Question: I don't know much about coding myself but I followed someone's video (specifically this video:<URL> on how to make embeds on discord using your own bot and I did what he showed on the video... It was outdated but there were people in the comment section helping each other out... But it didn't help me that much because I had the even though I don't get any errors in visual studio code.

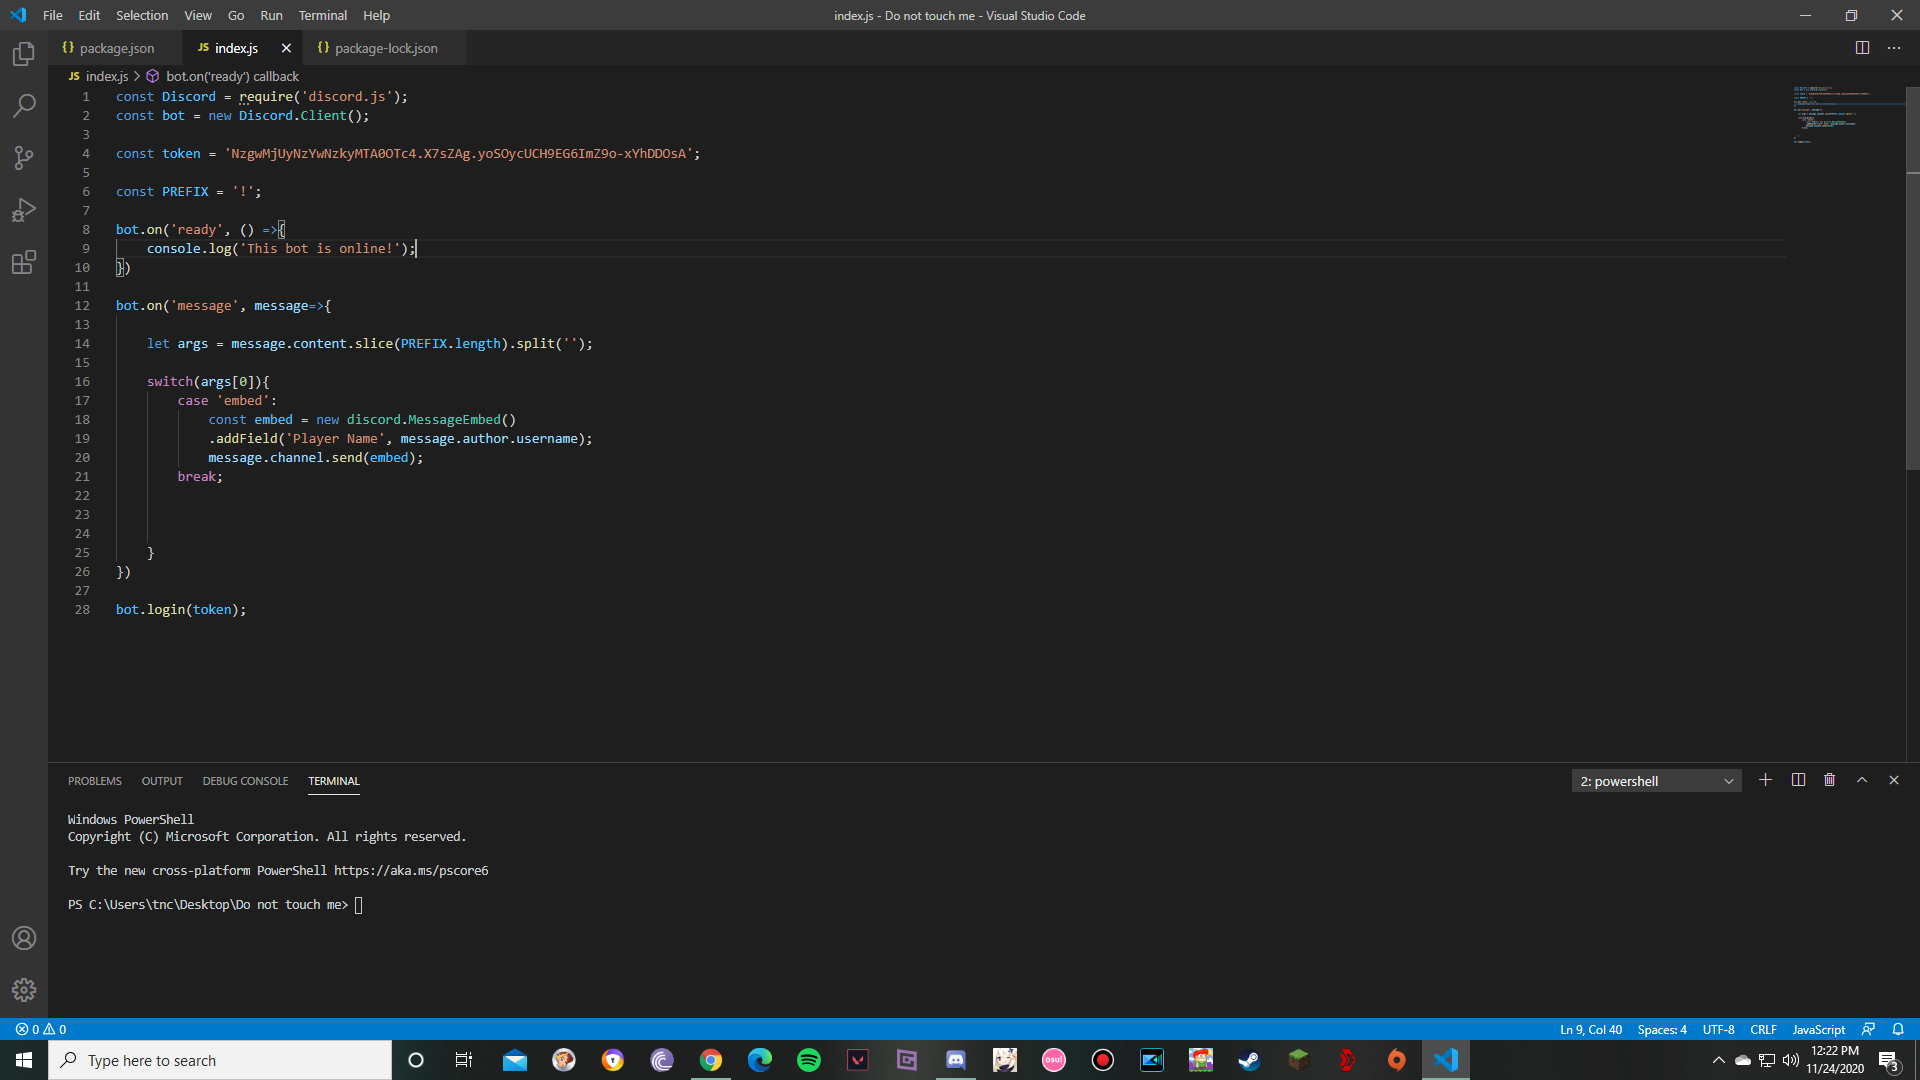
Answer: Why dont you try replacing the 'switch' statements with the following :-
'''
//write instead of switch
if (message.content === '${prefix}embed') {
let embed = new Discord.MessageEmbed()
.setTitle("test")
.setDescription("Test");
message.channel.send(embed);
}
'''